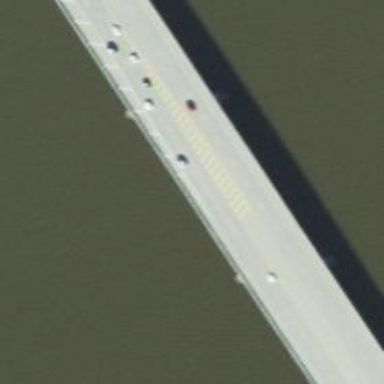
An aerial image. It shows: Man-made bridge.